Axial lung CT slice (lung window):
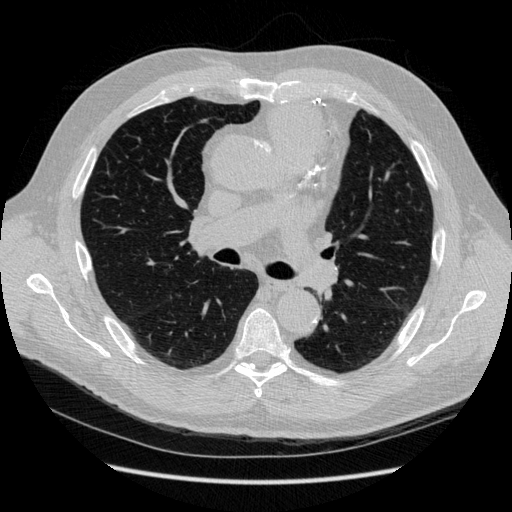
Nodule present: no